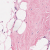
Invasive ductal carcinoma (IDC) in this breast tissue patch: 0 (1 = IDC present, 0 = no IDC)